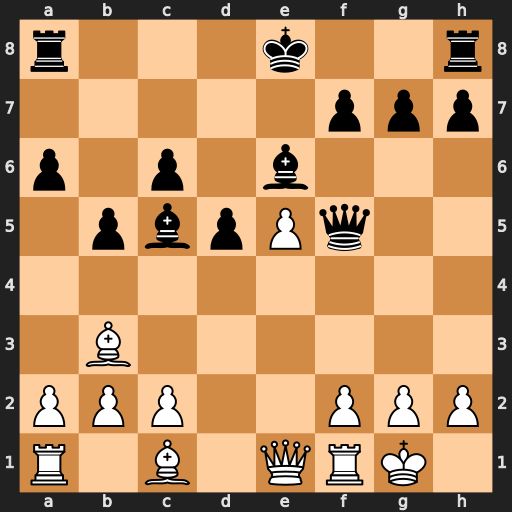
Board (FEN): r3k2r/5ppp/p1p1b3/1pbpPq2/8/1B6/PPP2PPP/R1B1QRK1
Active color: w
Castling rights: kq
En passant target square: -
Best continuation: Qc3 O-O Qxc5